Question: Firstly I added
'''
skView.showsPhysics = YES;
'''
To see physics body circuit.
I have a problem with loosing physics effect O_o...
I have ball which affected by gravity and falls down.
'''
// Ball
self.physicsBody = [SKPhysicsBody bodyWithCircleOfRadius:self.size.height/2];
self.physicsBody.categoryBitMask = ballCategory;
self.physicsBody.contactTestBitMask = bottomCategory;
'''
Also I've created bottom edged physical body to get collision messages:
'''
// Bottom edge
CGRect bottomRect = CGRectMake(self.frame.origin.x, self.frame.origin.y + 25, self.frame.size.width, 10);
SKNode* bottom = [SKNode node];
bottom.physicsBody = [SKPhysicsBody bodyWithEdgeLoopFromRect:bottomRect];
[self addChild:bottom];
'''
'''
bottom.physicsBody.categoryBitMask = bottomCategory;
bottom.physicsBody.collisionBitMask = ballCategory;
'''
Masks:
'''
static const uint32_t ballCategory = 0x1 << 0; // 00000000000000000000000000000001
static const uint32_t bottomCategory = 0x1 << 1; // 00000000000000000000000000000010
'''
It stopped work. Hm...
I commented out assigning mask to bottom edge - it works.
Then I assigned to bottom edge another - ball mask - it doesn't work again.
I guess, I missed something in documentation but now I can't find answer why it happens.

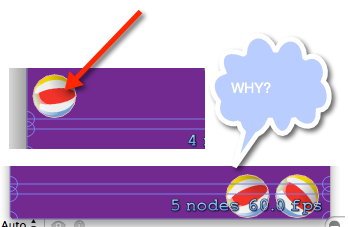
Answer: '''
bottom.physicsBody.categoryBitMask = bottomCategory;
'''
This makes 'bottom' only contact/collide with bodies whose 'contactBitMask' contains the 'bottomCategory' bit.
So if you add this category to your balls they should collide with the bottom again:
'''
ball.physicsBody.contactTestBitMask = ballCategory | bottomCategory;
'''
For more details refer to the <URL> .